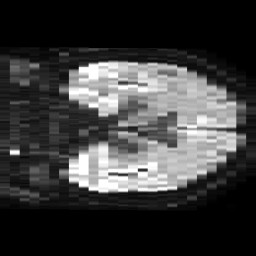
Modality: TRACE
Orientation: coronal
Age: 56
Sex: male
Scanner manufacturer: philips
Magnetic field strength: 3 T
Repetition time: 4.092 s
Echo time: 0.06069 s